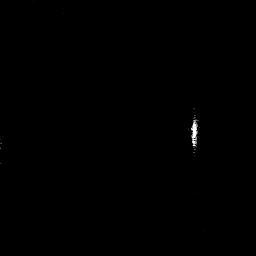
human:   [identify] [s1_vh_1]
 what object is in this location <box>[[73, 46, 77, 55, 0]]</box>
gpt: <ref>1 small ship at the right</ref>